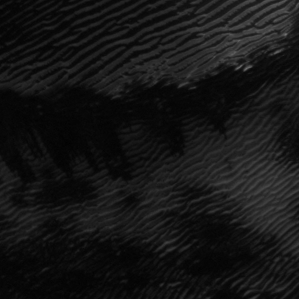
Label: frost